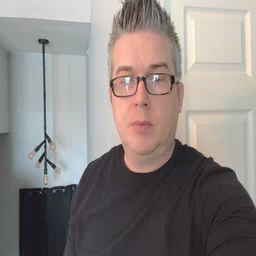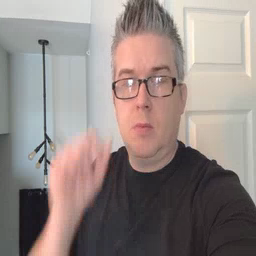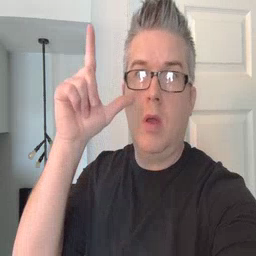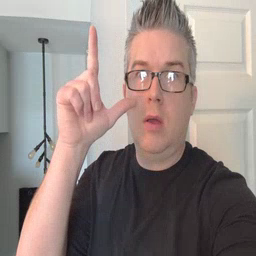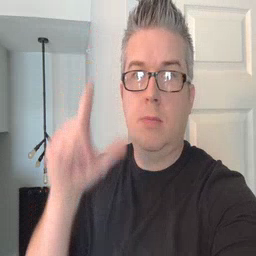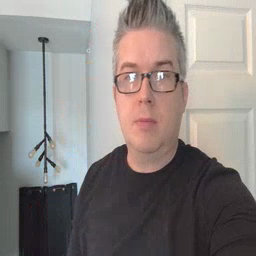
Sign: awake